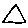
Label: triangle